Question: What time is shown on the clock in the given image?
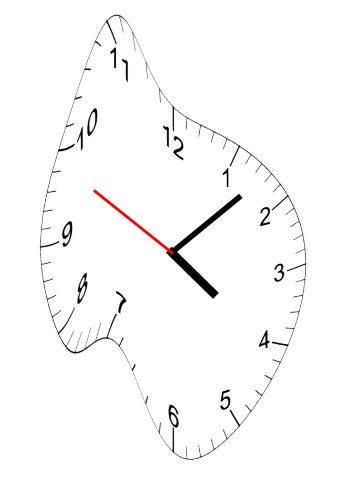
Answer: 04:07:49